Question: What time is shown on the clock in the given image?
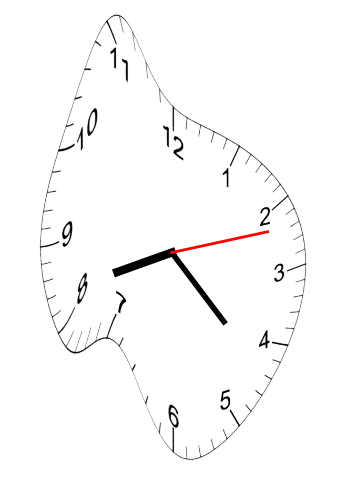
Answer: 08:22:12